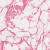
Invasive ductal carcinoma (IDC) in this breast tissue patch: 0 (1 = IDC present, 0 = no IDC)